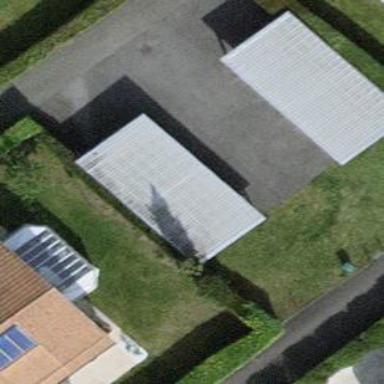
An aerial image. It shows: View of roof of building.